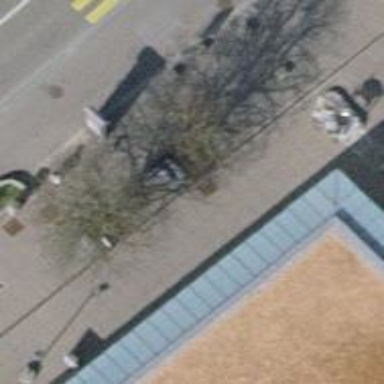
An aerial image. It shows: Bench for seating.